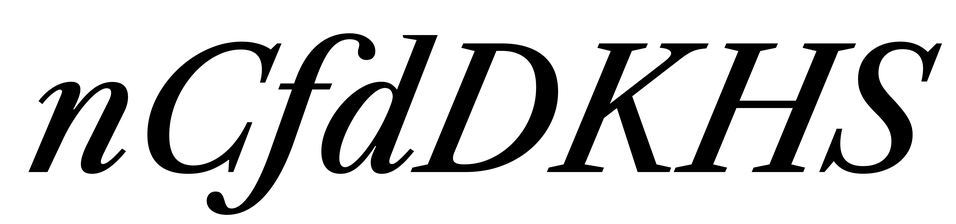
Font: LibreCaslonText-Italic_Medium_Italic